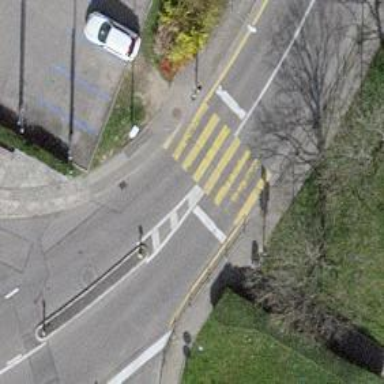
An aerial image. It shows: Road crossing with traffic signals.